Fundus camera: zeiss
Shooting center: fovea
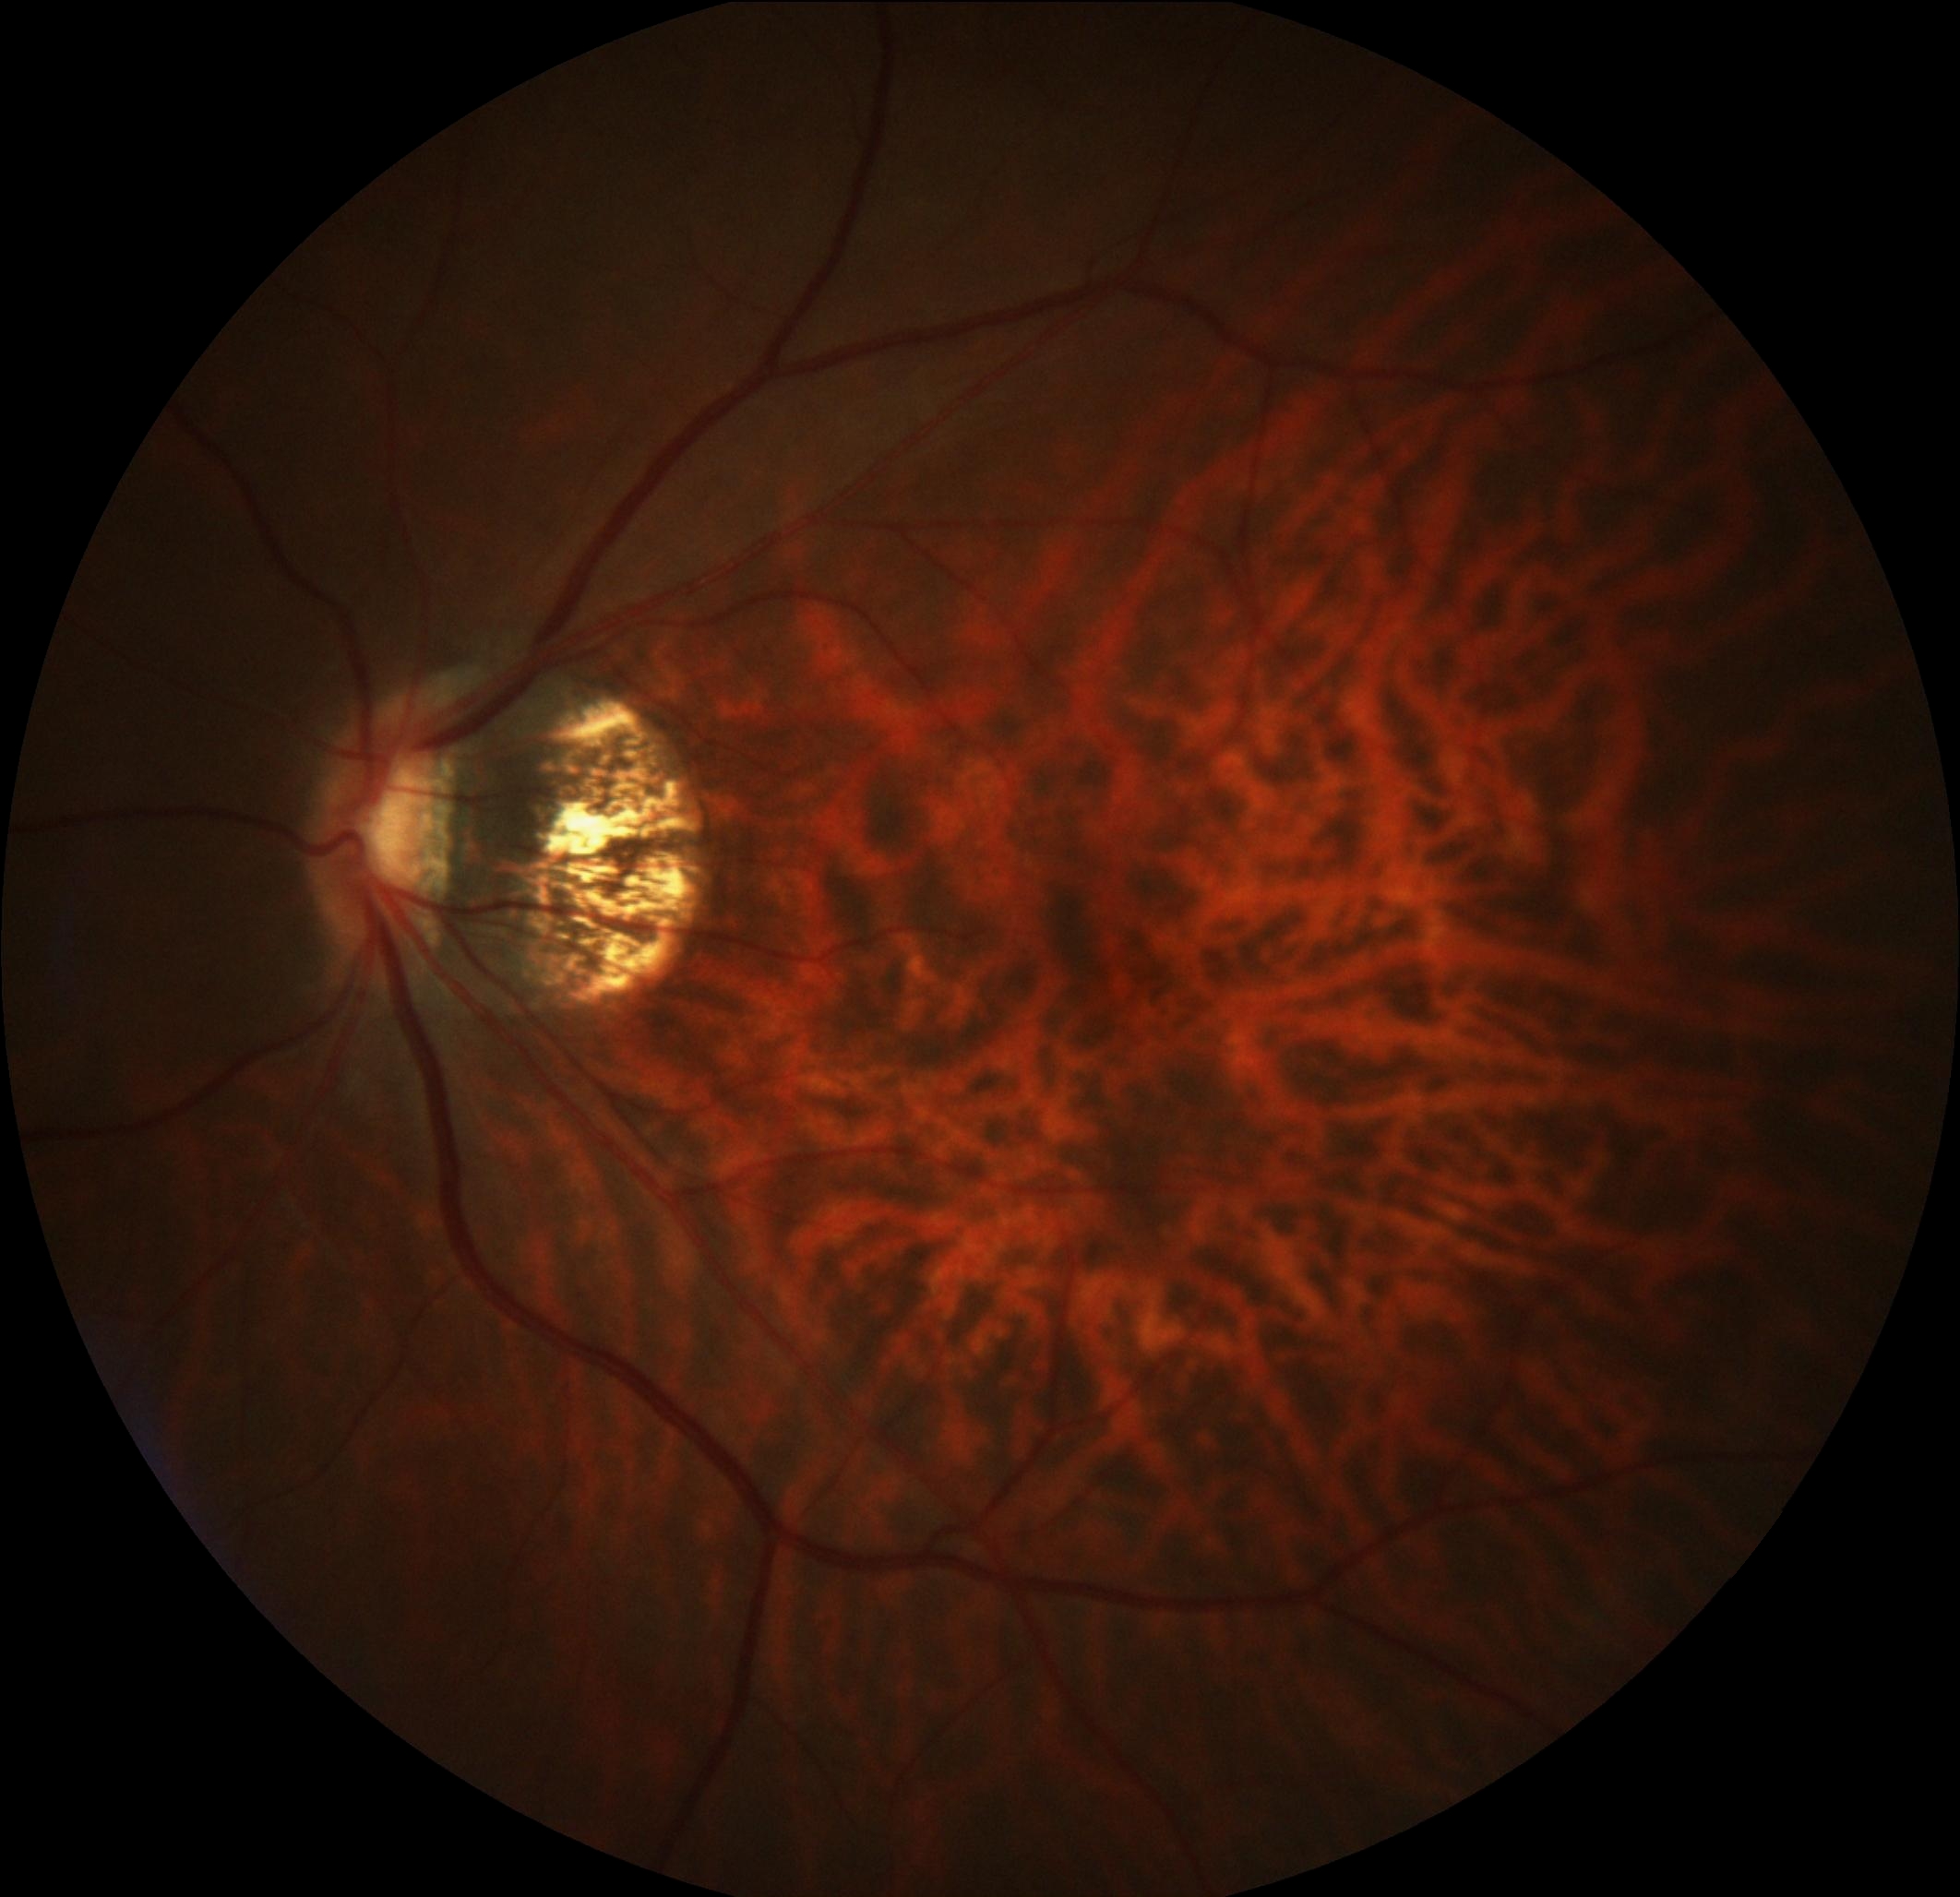
Pathologic myopia: yes
Patchy retinal atrophy: present
Retinal detachment: absent